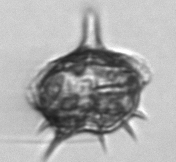
Label: Amylax